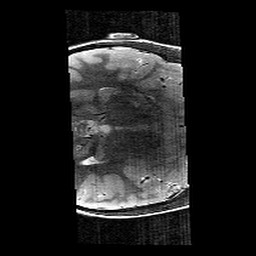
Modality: T2w
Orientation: axial
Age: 9
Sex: male
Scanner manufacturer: siemens
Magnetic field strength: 3 T
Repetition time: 9.23 s
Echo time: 0.067 s